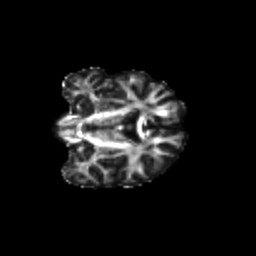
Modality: FA
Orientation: coronal
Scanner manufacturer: siemens
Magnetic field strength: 3 T
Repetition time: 9.2 s
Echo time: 0.084 s